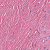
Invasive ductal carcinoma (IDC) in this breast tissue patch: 0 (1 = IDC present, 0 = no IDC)